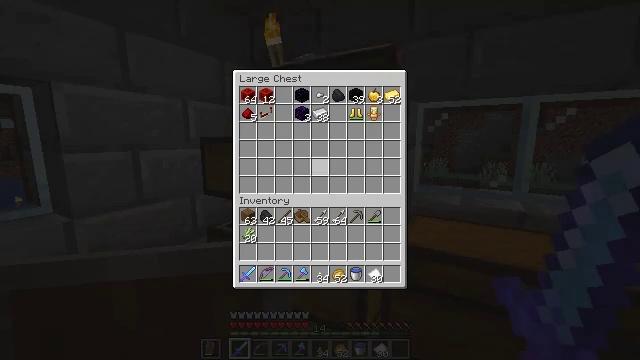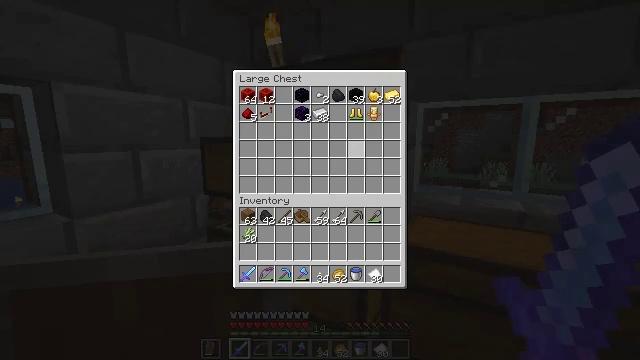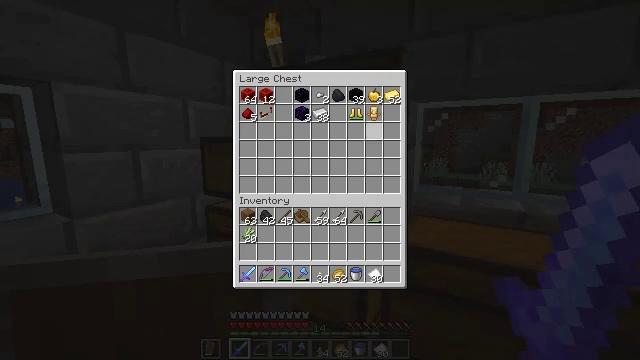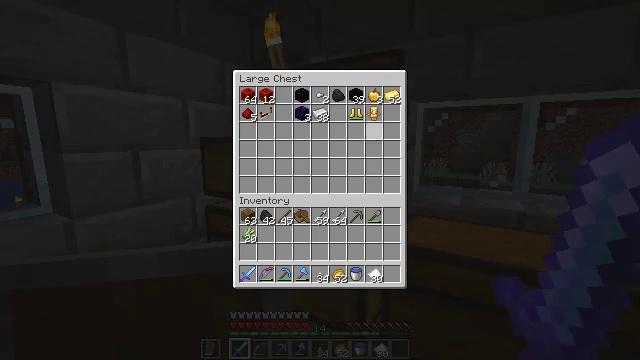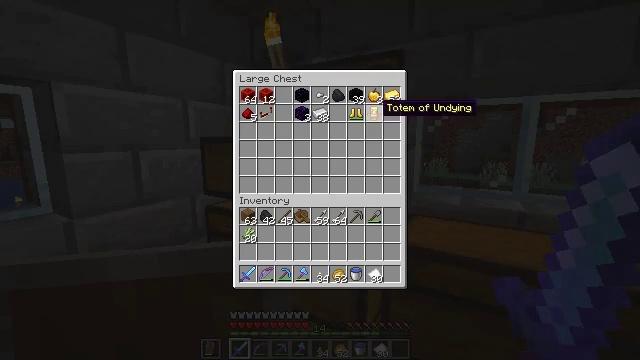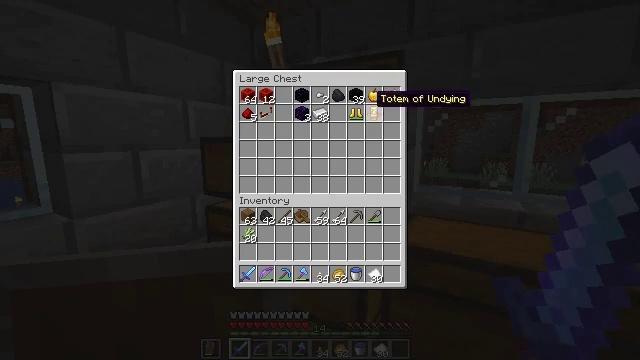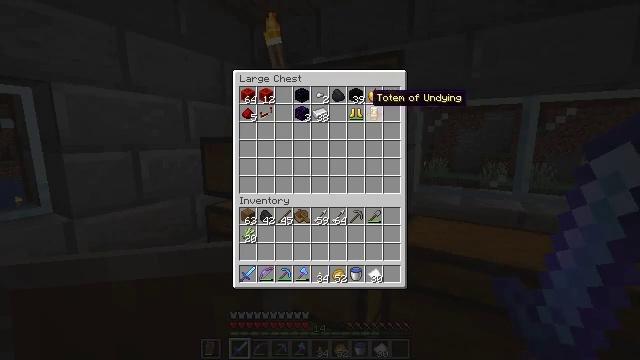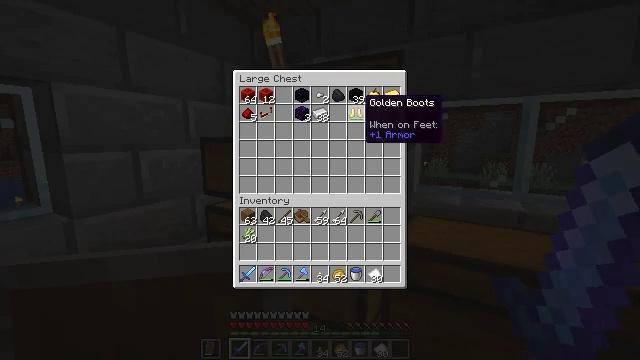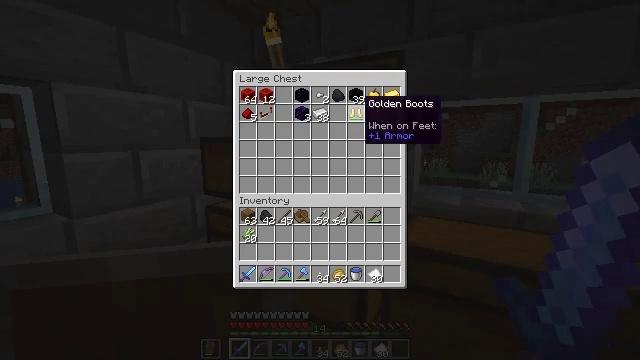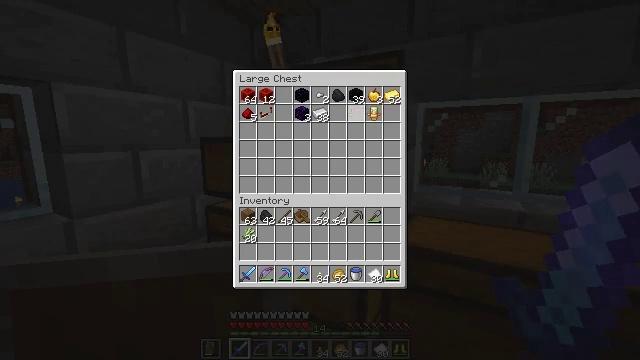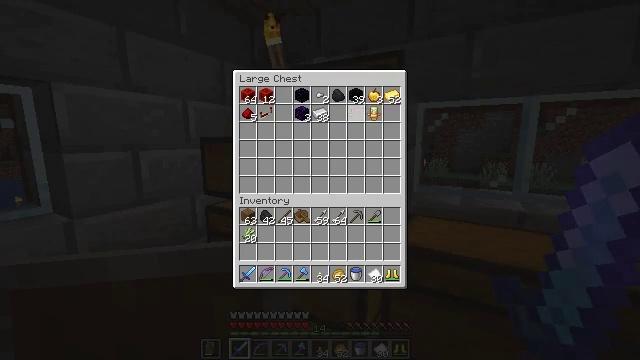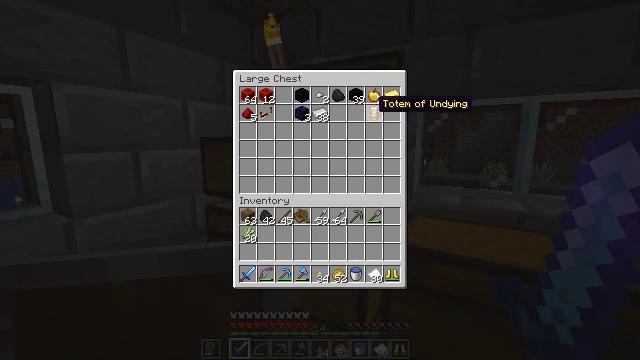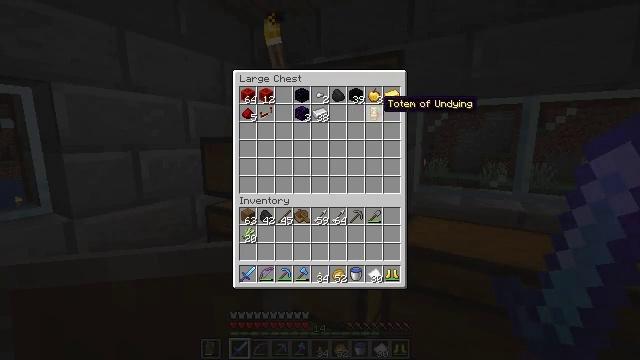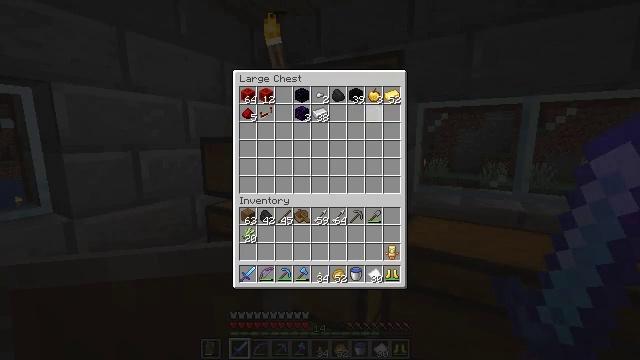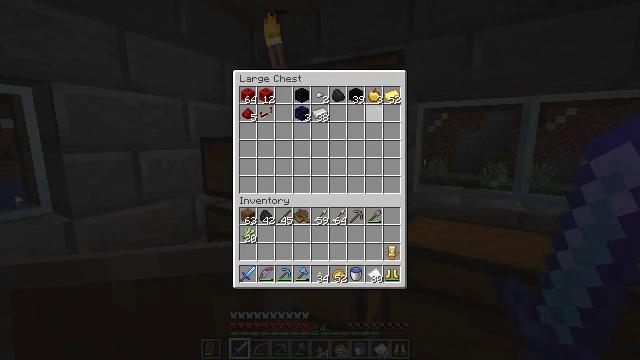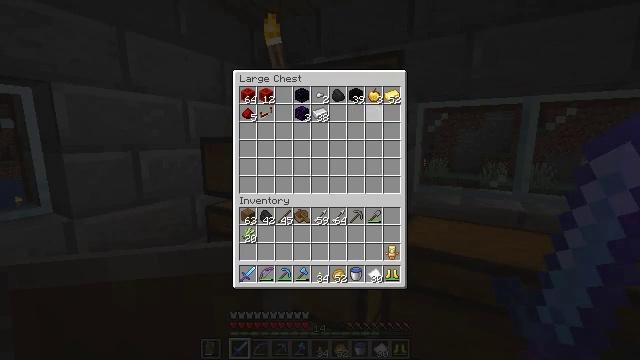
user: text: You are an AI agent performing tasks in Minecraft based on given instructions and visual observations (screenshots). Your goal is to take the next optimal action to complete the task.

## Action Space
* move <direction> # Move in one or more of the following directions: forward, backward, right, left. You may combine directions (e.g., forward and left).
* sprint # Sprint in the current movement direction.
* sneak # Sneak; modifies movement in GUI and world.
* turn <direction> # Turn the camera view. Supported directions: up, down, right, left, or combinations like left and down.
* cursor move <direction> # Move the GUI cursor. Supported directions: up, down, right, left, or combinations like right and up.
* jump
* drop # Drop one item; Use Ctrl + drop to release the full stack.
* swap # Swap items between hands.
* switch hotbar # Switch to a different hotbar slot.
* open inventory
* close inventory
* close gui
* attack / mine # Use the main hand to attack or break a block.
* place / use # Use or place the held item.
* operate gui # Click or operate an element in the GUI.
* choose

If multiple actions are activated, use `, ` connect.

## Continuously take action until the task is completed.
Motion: motion action
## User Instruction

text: Make a cauldron using iron and a crafting table.
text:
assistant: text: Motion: cursor move right and up
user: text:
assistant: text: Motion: cursor move right and up
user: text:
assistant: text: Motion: cursor move right and up
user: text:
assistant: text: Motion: sneak, cursor move up
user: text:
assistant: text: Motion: sneak, cursor move up
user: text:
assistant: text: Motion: sneak
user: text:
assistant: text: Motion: sneak, cursor move left
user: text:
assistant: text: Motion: sneak
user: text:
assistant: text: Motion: sneak, operate gui
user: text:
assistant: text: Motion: sneak
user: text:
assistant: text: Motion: sneak, cursor move right
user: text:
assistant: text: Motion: sneak
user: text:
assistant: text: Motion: sneak, operate gui
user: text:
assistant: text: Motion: sneak, operate gui
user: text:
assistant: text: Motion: sneak
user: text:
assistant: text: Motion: sneak, cursor move down
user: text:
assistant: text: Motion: sneak, cursor move right and down
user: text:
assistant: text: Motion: cursor move right and down
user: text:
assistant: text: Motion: no_op
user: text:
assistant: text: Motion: cursor move left
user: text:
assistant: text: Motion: sneak, cursor move left
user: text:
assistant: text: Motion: sneak
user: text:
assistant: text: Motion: sneak
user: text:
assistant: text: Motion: no_op
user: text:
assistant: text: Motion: turn right, close gui
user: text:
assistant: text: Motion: turn right and down
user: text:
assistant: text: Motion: turn right and down
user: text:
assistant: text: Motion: move forward and move right
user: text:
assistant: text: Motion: move forward and move right
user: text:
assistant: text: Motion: move forward and move right, turn left and up